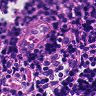
Metastatic tissue present: no